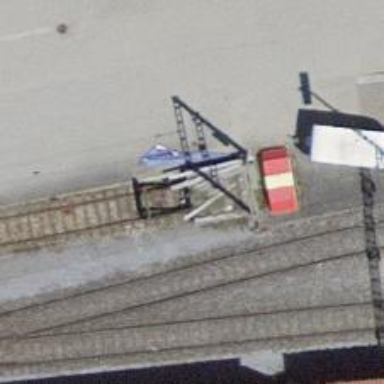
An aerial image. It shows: Railway buffer stop.